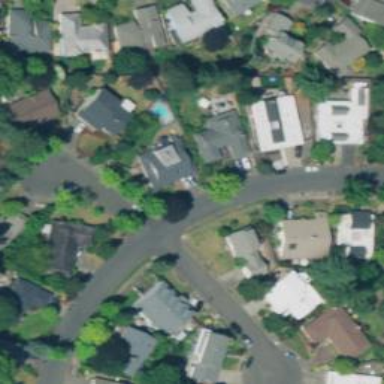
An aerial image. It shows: Residential road with asphalt surface and sidewalk on the left.